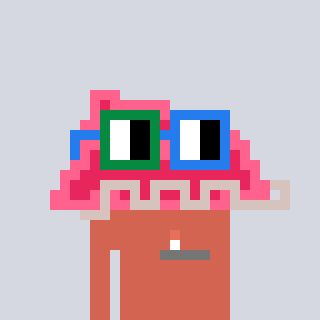
a pixel art character with square green and blue glasses, a retainer-shaped head and a peachy-colored body on a cool background